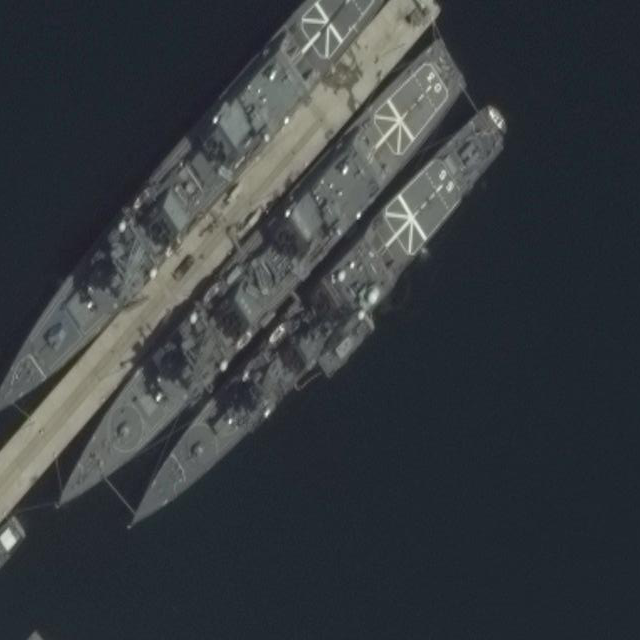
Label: cruiser